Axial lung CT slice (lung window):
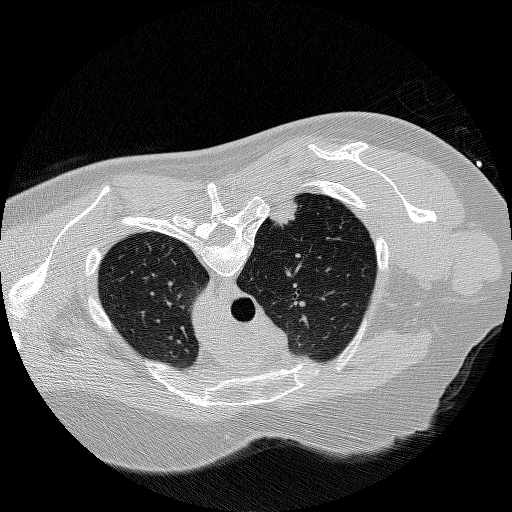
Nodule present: yes
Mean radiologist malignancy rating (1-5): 5